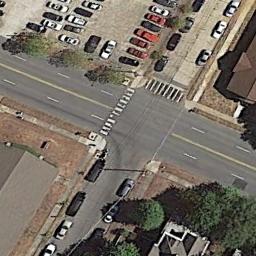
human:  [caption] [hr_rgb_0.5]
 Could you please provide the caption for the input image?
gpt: There are zebra crossings at intersections .

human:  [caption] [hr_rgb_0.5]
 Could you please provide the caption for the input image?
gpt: An intersection with normal traffic is between some buildings and a parking lot .

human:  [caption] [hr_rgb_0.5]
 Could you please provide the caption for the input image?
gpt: There are many waiting vehicles on the road at the intersection, Many buildings and some trees around the intersection, And many cars parked in the open space near the intersection .

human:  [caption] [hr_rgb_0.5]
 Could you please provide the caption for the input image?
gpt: There are many different shapes of buildings beside the intersection .

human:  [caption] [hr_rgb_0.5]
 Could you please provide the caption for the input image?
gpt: An intersection beside a parking lot with some cars .